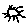
Label: sun